Aerial crown-view tile of a tropical tree (Barro Colorado Island, Panama), acquired 20250915:
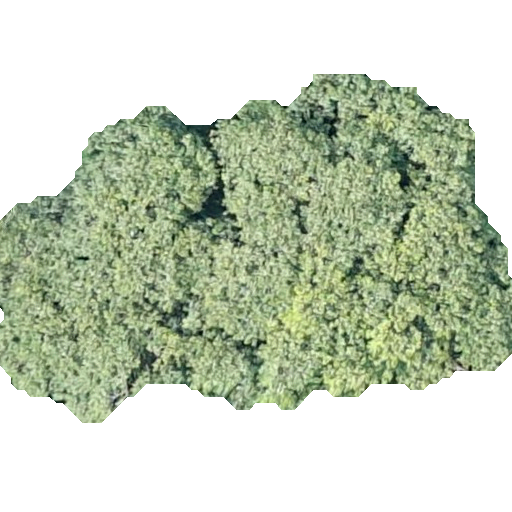
Species: Apeiba membranacea
GBIF accepted scientific name: Apeiba membranacea
Crown area: 194.751 m²